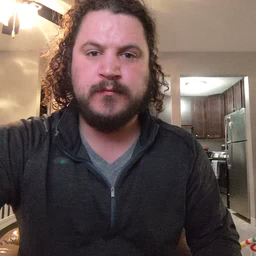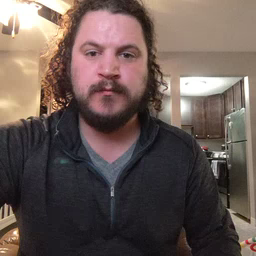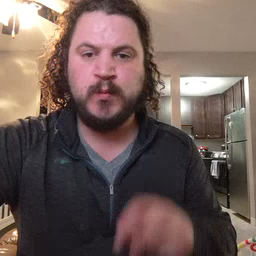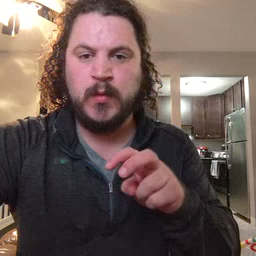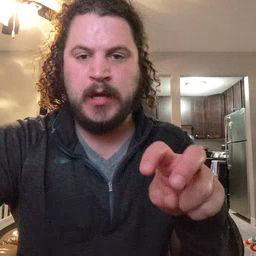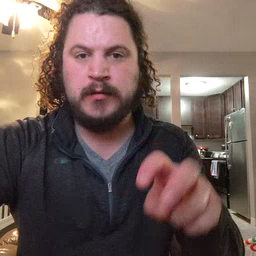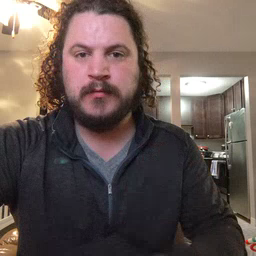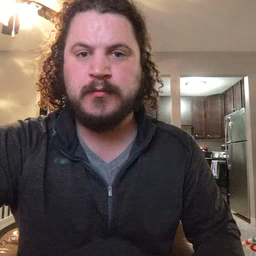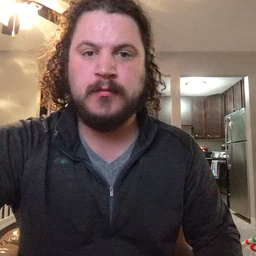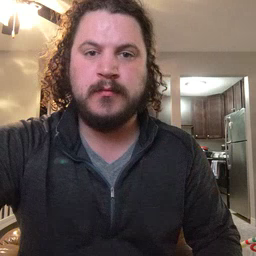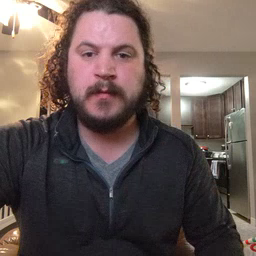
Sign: ride